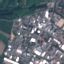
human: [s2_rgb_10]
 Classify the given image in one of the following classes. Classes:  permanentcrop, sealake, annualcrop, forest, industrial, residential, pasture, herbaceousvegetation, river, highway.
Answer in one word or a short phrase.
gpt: Industrial